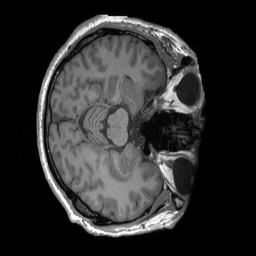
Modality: T1w
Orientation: axial
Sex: male
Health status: ill
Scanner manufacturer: siemens
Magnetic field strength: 3 T
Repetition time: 1.66 s
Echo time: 0.00254 s